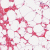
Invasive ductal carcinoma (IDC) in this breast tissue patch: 0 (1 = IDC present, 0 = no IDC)